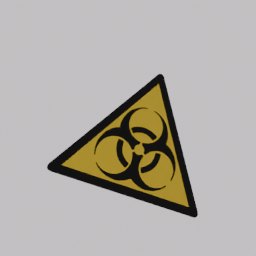
Label: decoration